Field crop: maize
Growth stage: 1
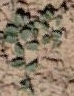
Species: convolvulus